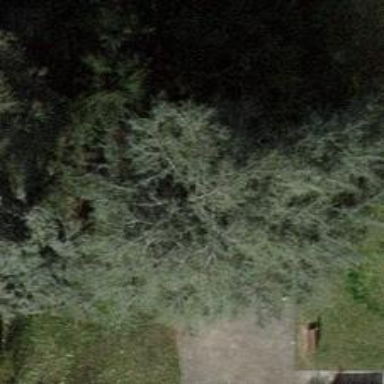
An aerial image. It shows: Evergreen needle-leaved tree.